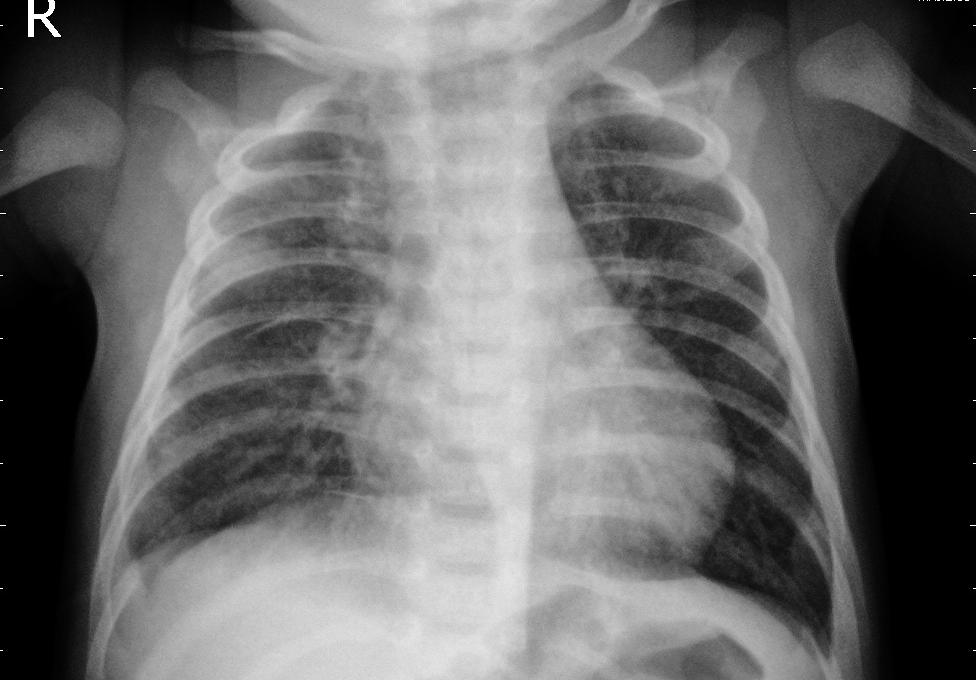
Diagnosis: PNEUMONIA